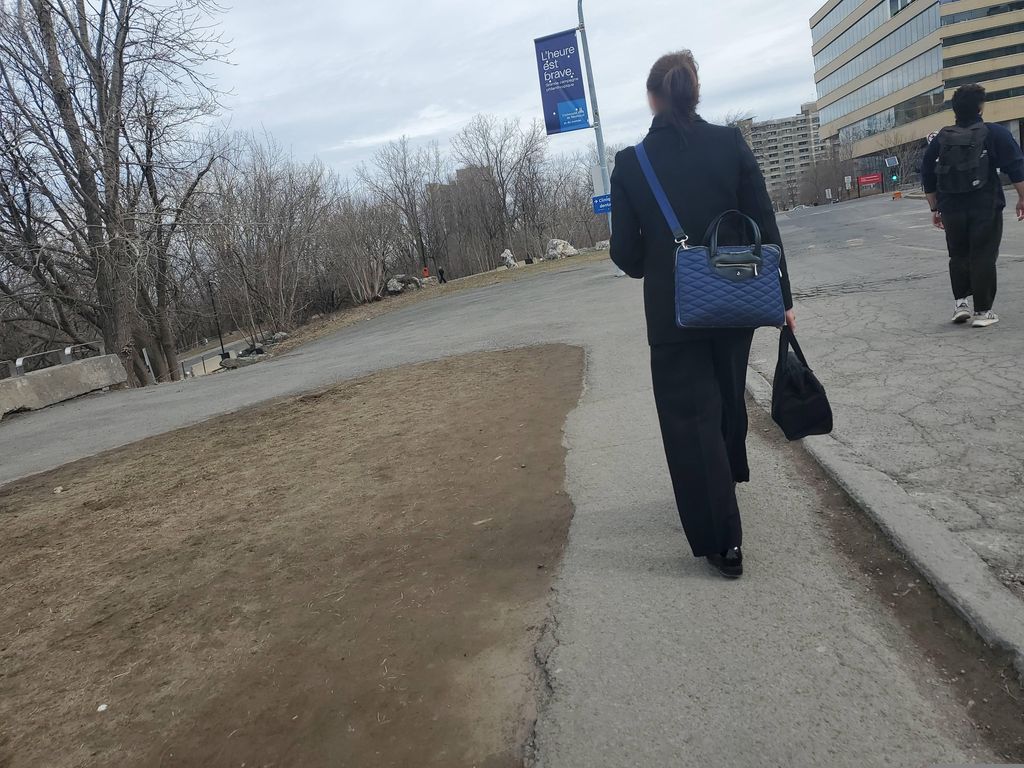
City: montreal